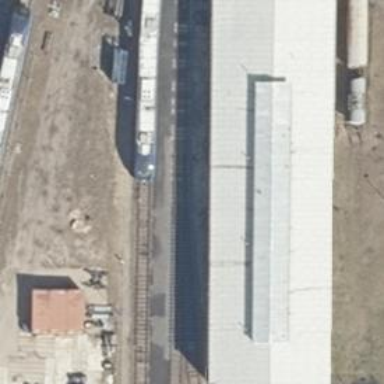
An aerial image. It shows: Railway switch.